Question: I have added a UICollectionView to a UIViewController, but it does not show up, why? I can see only the black background. Labels textcolor is white.

# UPDATE
I had to implement the following UICollectionViewDataSource methods. The lesson that UICollectionView can not design via static cells, like UITableView, only via Dynamic Prototypes.
'''
func collectionView(collectionView: UICollectionView!,
numberOfItemsInSection section: Int) -> Int
{
return 5
}
func collectionView(collectionView: UICollectionView!,
cellForItemAtIndexPath indexPath: NSIndexPath!) -> UICollectionViewCell!
{
let cell = collectionView.dequeueReusableCellWithReuseIdentifier("cell", forIndexPath: indexPath)
return cell as UICollectionViewCell
}
'''
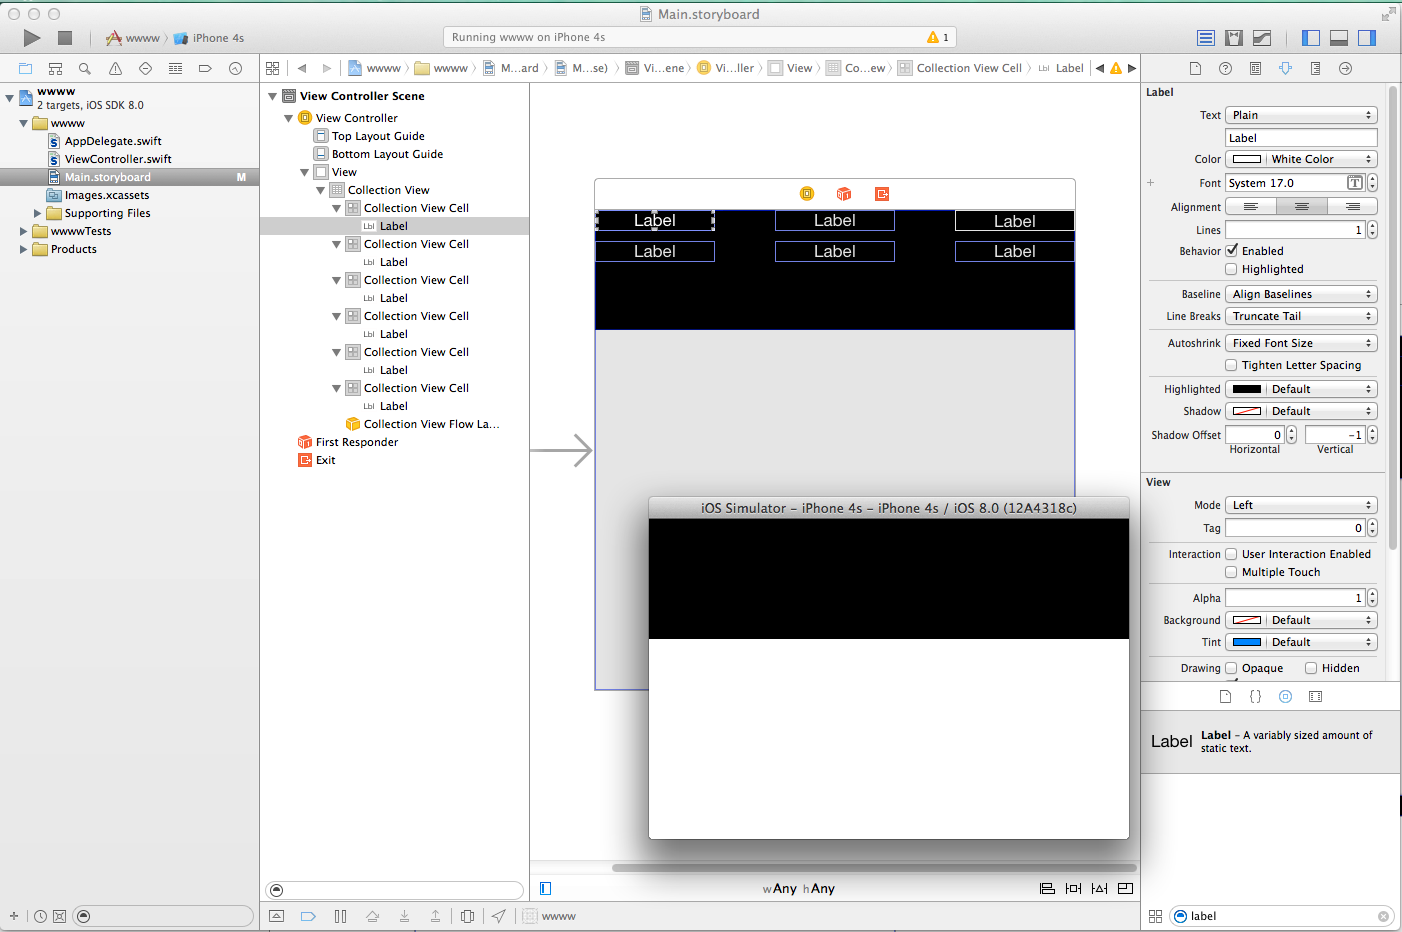
Answer: Looks like you not implemented CollectionView delegate methods.
I would like to suggest, you have to implement UICollectionView delegate methods.
Those are -
'''
#pragma mark - UICollectionViewDataSource
-(NSInteger)collectionView:(UICollectionView *)collectionView numberOfItemsInSection:(NSInteger)section {
return "number of items";
}
// This method return the object of collectionViewCell.Your collectionviewcell has label object.
-(UICollectionViewCell *)collectionView:(UICollectionView *)collectionView cellForItemAtIndexPath:(NSIndexPath *)indexPath {
UICollectionViewCell *cell = [collectionView dequeueReusableCellWithReuseIdentifier:@"cell" forIndexPath:indexPath];
return cell;
}
// Perform operation on selection of cell
-(void)collectionView:(UICollectionView *)collectionView didSelectItemAtIndexPath:(NSIndexPath *)indexPath {
}
- (NSInteger)numberOfSectionsInCollectionView:(UICollectionView *)collectionView {
return 1; // returns number of section
}
#pragma mark - UICollectionViewFlowDelegate
// Returns size of Cell
- (CGSize)collectionView:(UICollectionView *)collectionView layout:(UICollectionViewLayout *)collectionViewLayout sizeForItemAtIndexPath:(NSIndexPath *)indexPath {
return CGSizeMake(80, 60);
}
// Space between cells
- (UIEdgeInsets)collectionView:(UICollectionView *)collectionView layout:(UICollectionViewLayout *)collectionViewLayout insetForSectionAtIndex:(NSInteger)section {
return UIEdgeInsetsMake(2, 5, 2, 5);
}
'''
Don't forget to link delegate to xib file.
After implementing those methods you can able to see those Cell's on device or simulator.